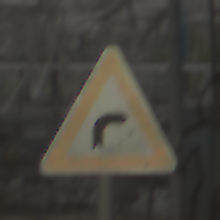
Verkehrszeichen: KurveRechts
Umgebung: Roofed, Special
Tageszeit: Midday
Wetter: Overcast
Licht: Natural
Jahreszeit: NotSpecified
Kontrast: LowContrast